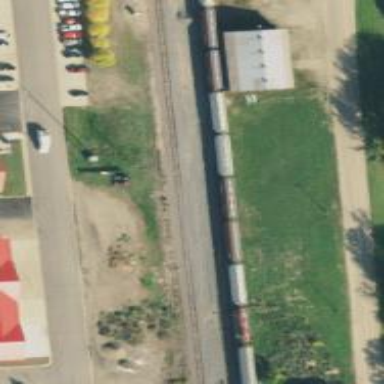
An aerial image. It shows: Railway siding with rails.